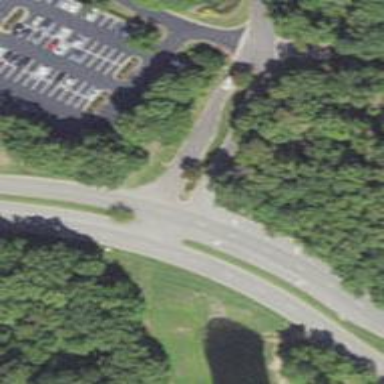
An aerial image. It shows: Secondary road with asphalt surface.